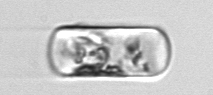
Label: Guinardia_delicatula